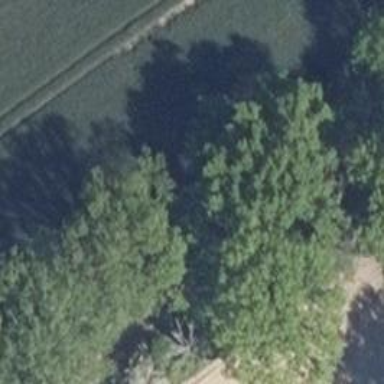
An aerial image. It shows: Row of trees in natural setting.